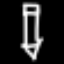
Label: pencil